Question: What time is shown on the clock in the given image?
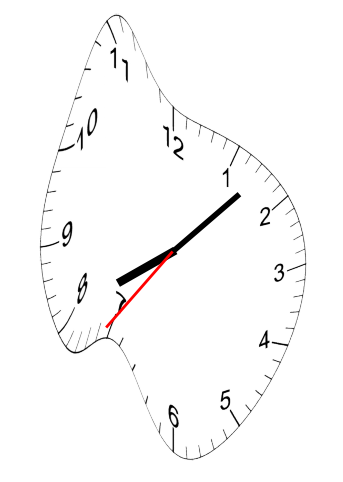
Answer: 08:07:36